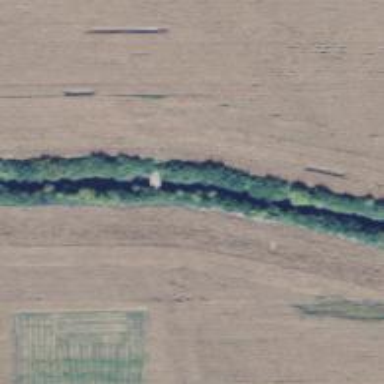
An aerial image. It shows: Bridge over abandoned road.